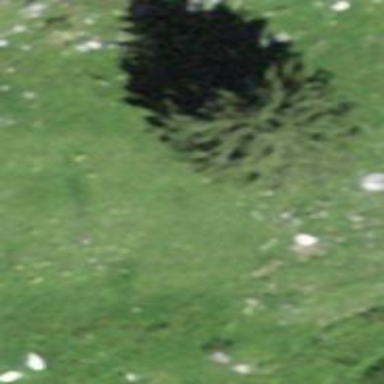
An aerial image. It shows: Needle-leaved tree in natural setting.